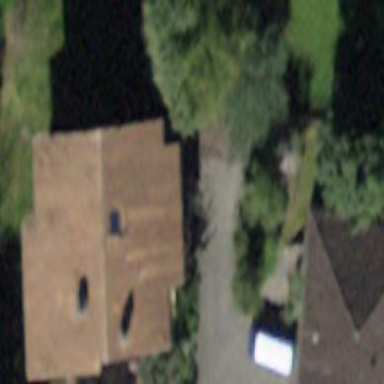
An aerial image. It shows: Gabled roofed house.